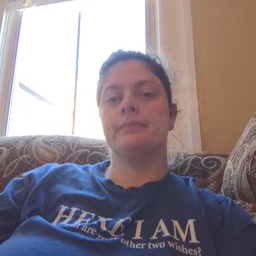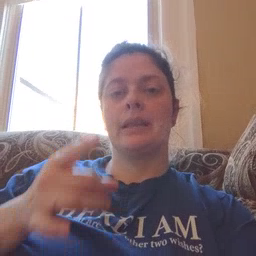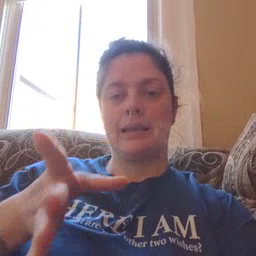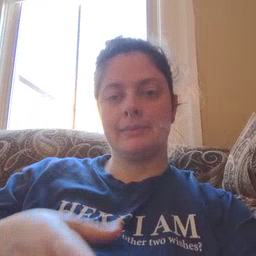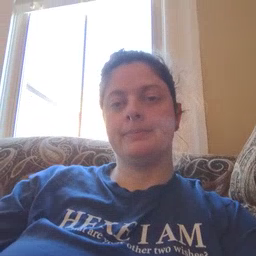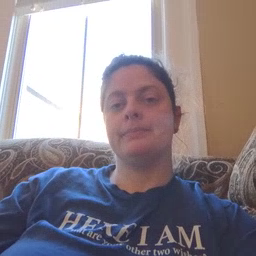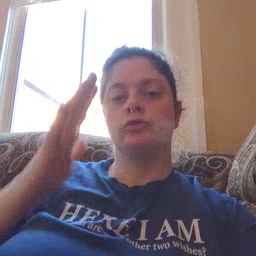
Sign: hate